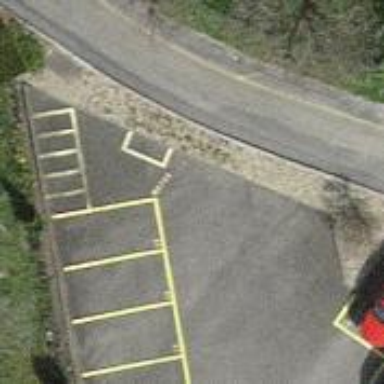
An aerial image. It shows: Parking aisle designated as service road.